Aerial crown-view tile of a tropical tree (Barro Colorado Island, Panama), acquired 20240716:
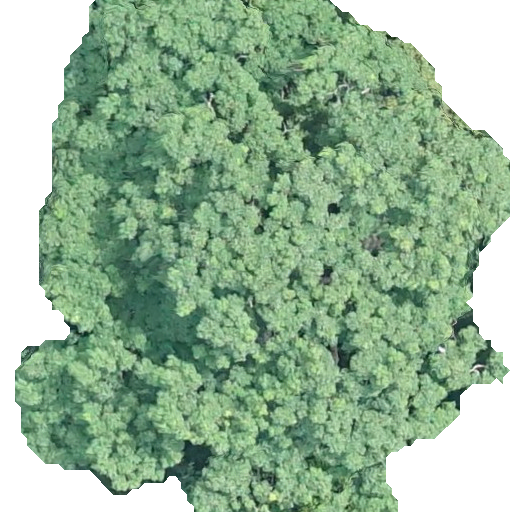
Species: Pseudobombax septenatum
GBIF accepted scientific name: Pseudobombax septenatum
Crown area: 319.823 m²